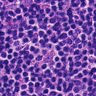
Metastatic tissue present: no